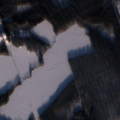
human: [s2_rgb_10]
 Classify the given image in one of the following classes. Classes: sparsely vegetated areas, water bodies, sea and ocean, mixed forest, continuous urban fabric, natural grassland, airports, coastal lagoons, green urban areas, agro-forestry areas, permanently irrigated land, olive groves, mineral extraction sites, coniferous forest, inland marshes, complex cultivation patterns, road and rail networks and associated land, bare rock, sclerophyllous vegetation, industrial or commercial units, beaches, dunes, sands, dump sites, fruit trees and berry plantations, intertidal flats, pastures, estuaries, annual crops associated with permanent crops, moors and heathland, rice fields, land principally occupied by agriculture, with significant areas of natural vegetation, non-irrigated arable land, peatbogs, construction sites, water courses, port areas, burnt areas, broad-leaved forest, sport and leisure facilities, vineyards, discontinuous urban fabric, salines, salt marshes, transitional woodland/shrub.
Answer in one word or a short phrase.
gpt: non-irrigated arable land, land principally occupied by agriculture, with significant areas of natural vegetation, coniferous forest, mixed forest